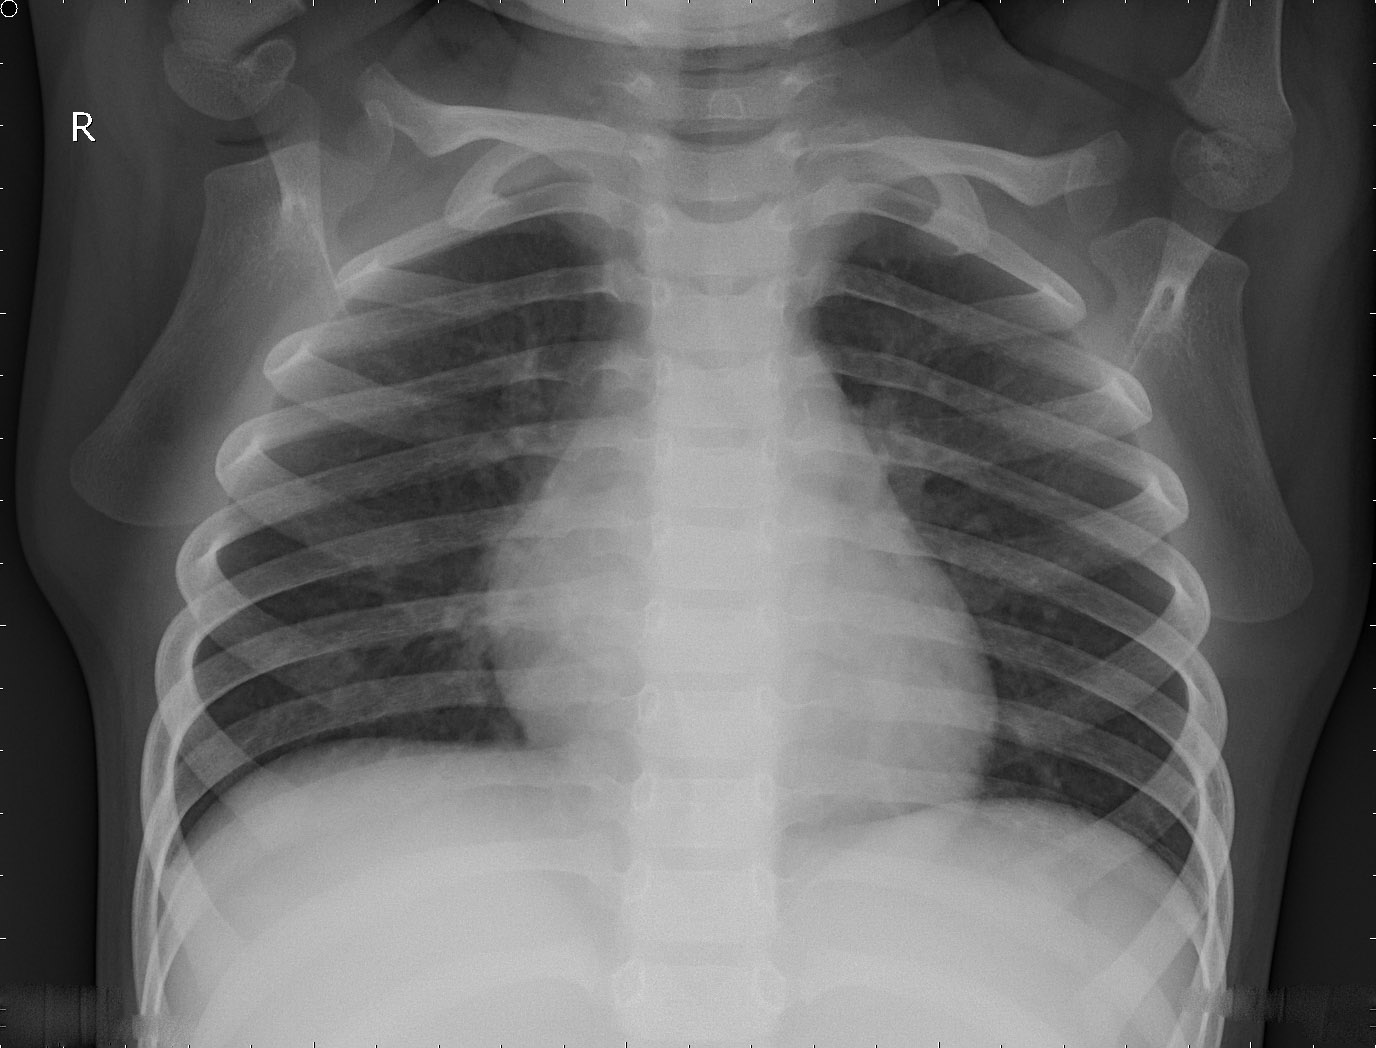
Diagnosis: NORMAL